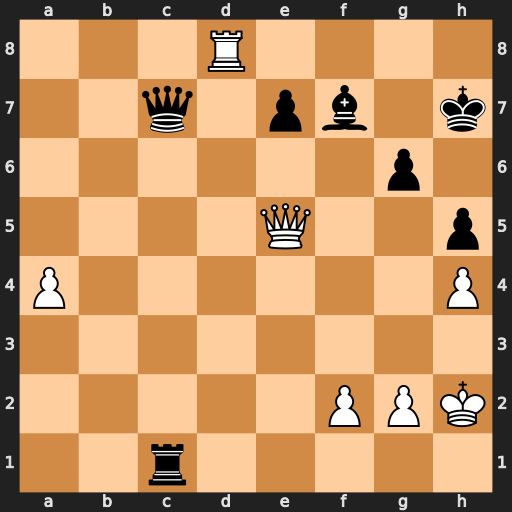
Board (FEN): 3R4/2q1pb1k/6p1/4Q2p/P6P/8/5PPK/2r5
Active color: w
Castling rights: -
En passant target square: -
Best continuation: Rh8#